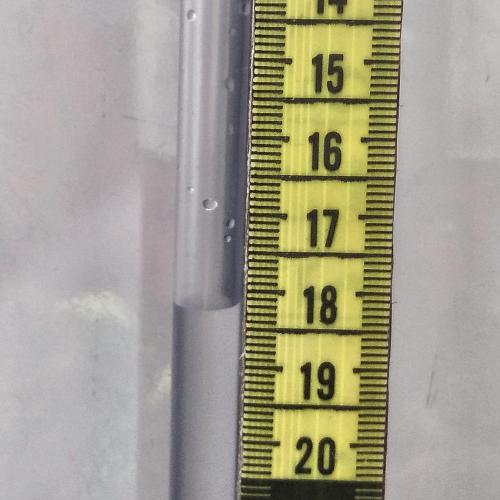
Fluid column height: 18.2 cm